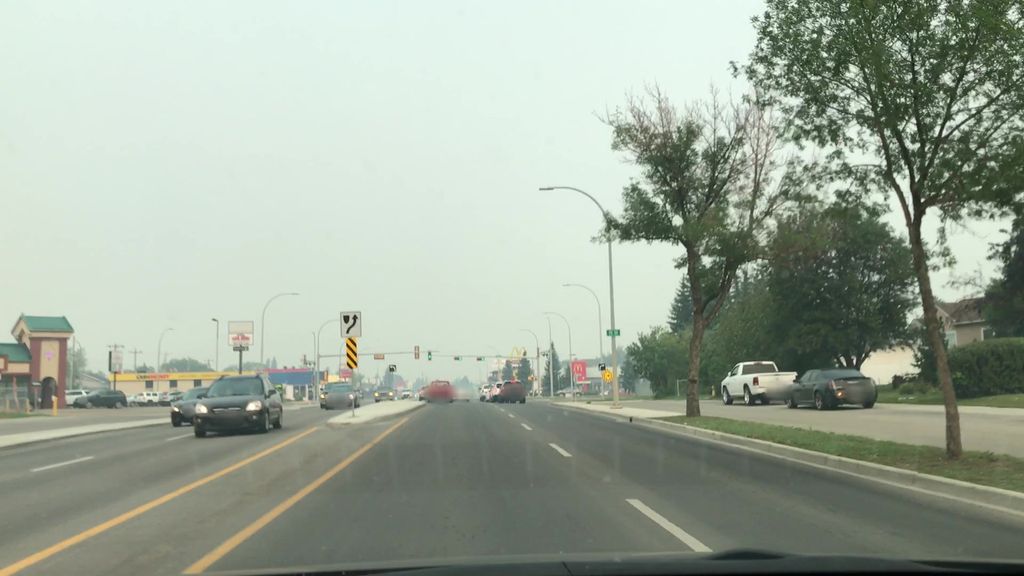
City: edmonton